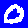
Digit: 0